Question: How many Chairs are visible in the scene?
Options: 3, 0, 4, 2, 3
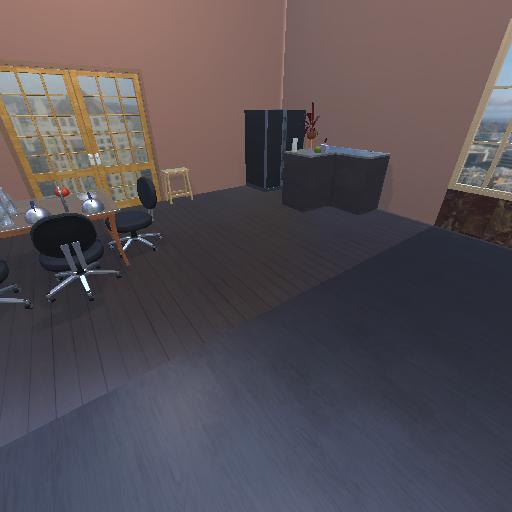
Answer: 3